Field crop: maize
Growth stage: 1
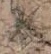
Species: salsola